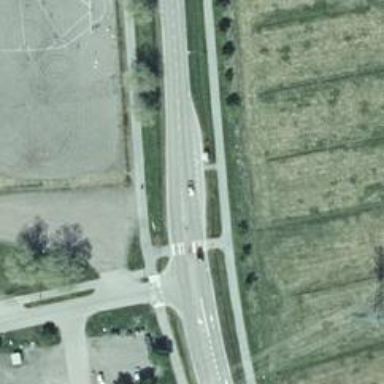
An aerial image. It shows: Marked crossing on asphalt cycleway.